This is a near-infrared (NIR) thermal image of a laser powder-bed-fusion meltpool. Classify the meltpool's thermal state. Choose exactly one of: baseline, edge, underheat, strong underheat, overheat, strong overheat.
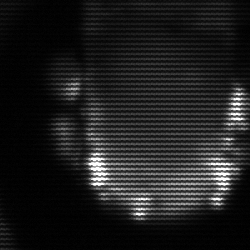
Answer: baseline